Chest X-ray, AP view. Patient: 48 years old, sex F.
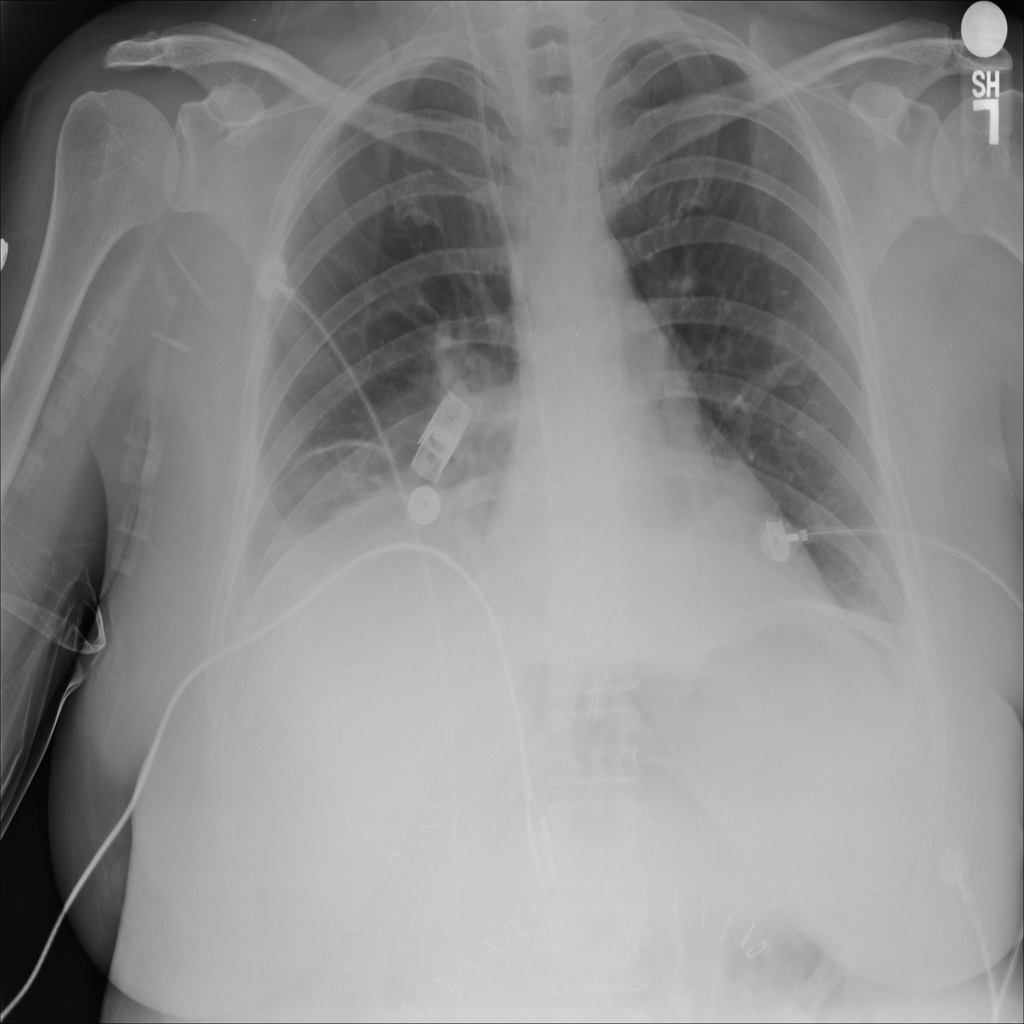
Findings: Atelectasis, Effusion, Infiltration